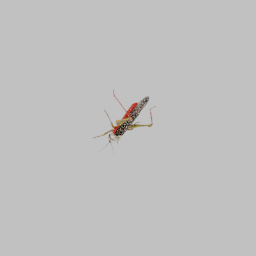
Label: animals